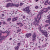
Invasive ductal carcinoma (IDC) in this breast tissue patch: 0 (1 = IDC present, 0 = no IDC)